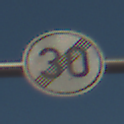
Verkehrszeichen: EndeGeschwindigkeit30
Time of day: MorningAfternoon
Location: Outdoor (Suburban)
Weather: PartlyCloudy
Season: NotSpecified
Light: Natural